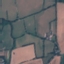
Land use / land cover: Pasture